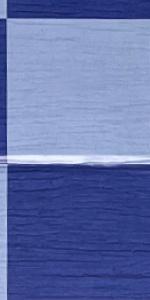
Label: Empty